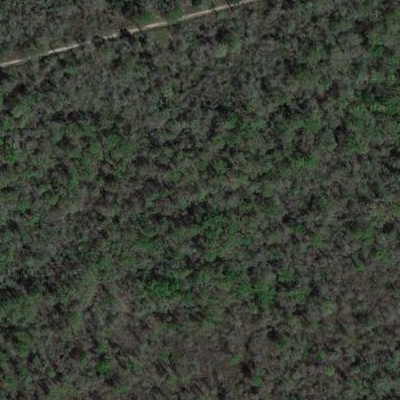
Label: Forest